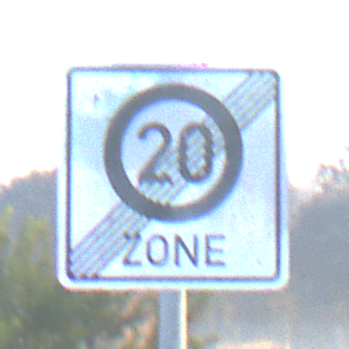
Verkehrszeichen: EndeZone20
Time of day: Dawn
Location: Outdoor (Nature)
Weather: Clear
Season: NotSpecified
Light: Natural